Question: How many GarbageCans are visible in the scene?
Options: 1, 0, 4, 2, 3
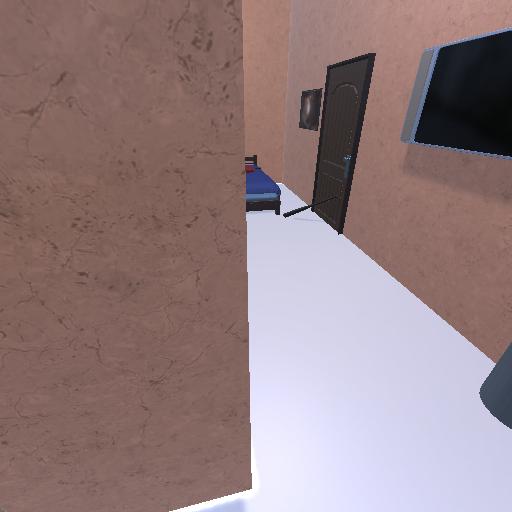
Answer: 1